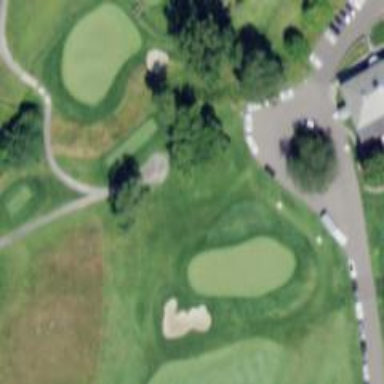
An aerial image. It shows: Service road used as golf cart path.